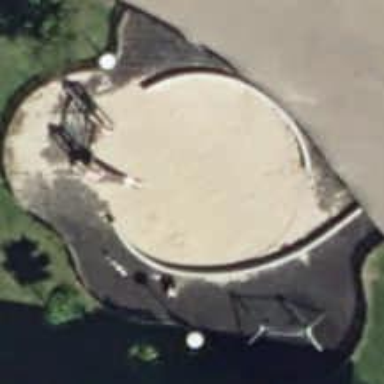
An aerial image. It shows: Playground with tartan surface. The playground is designed with theme in mind.